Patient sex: M
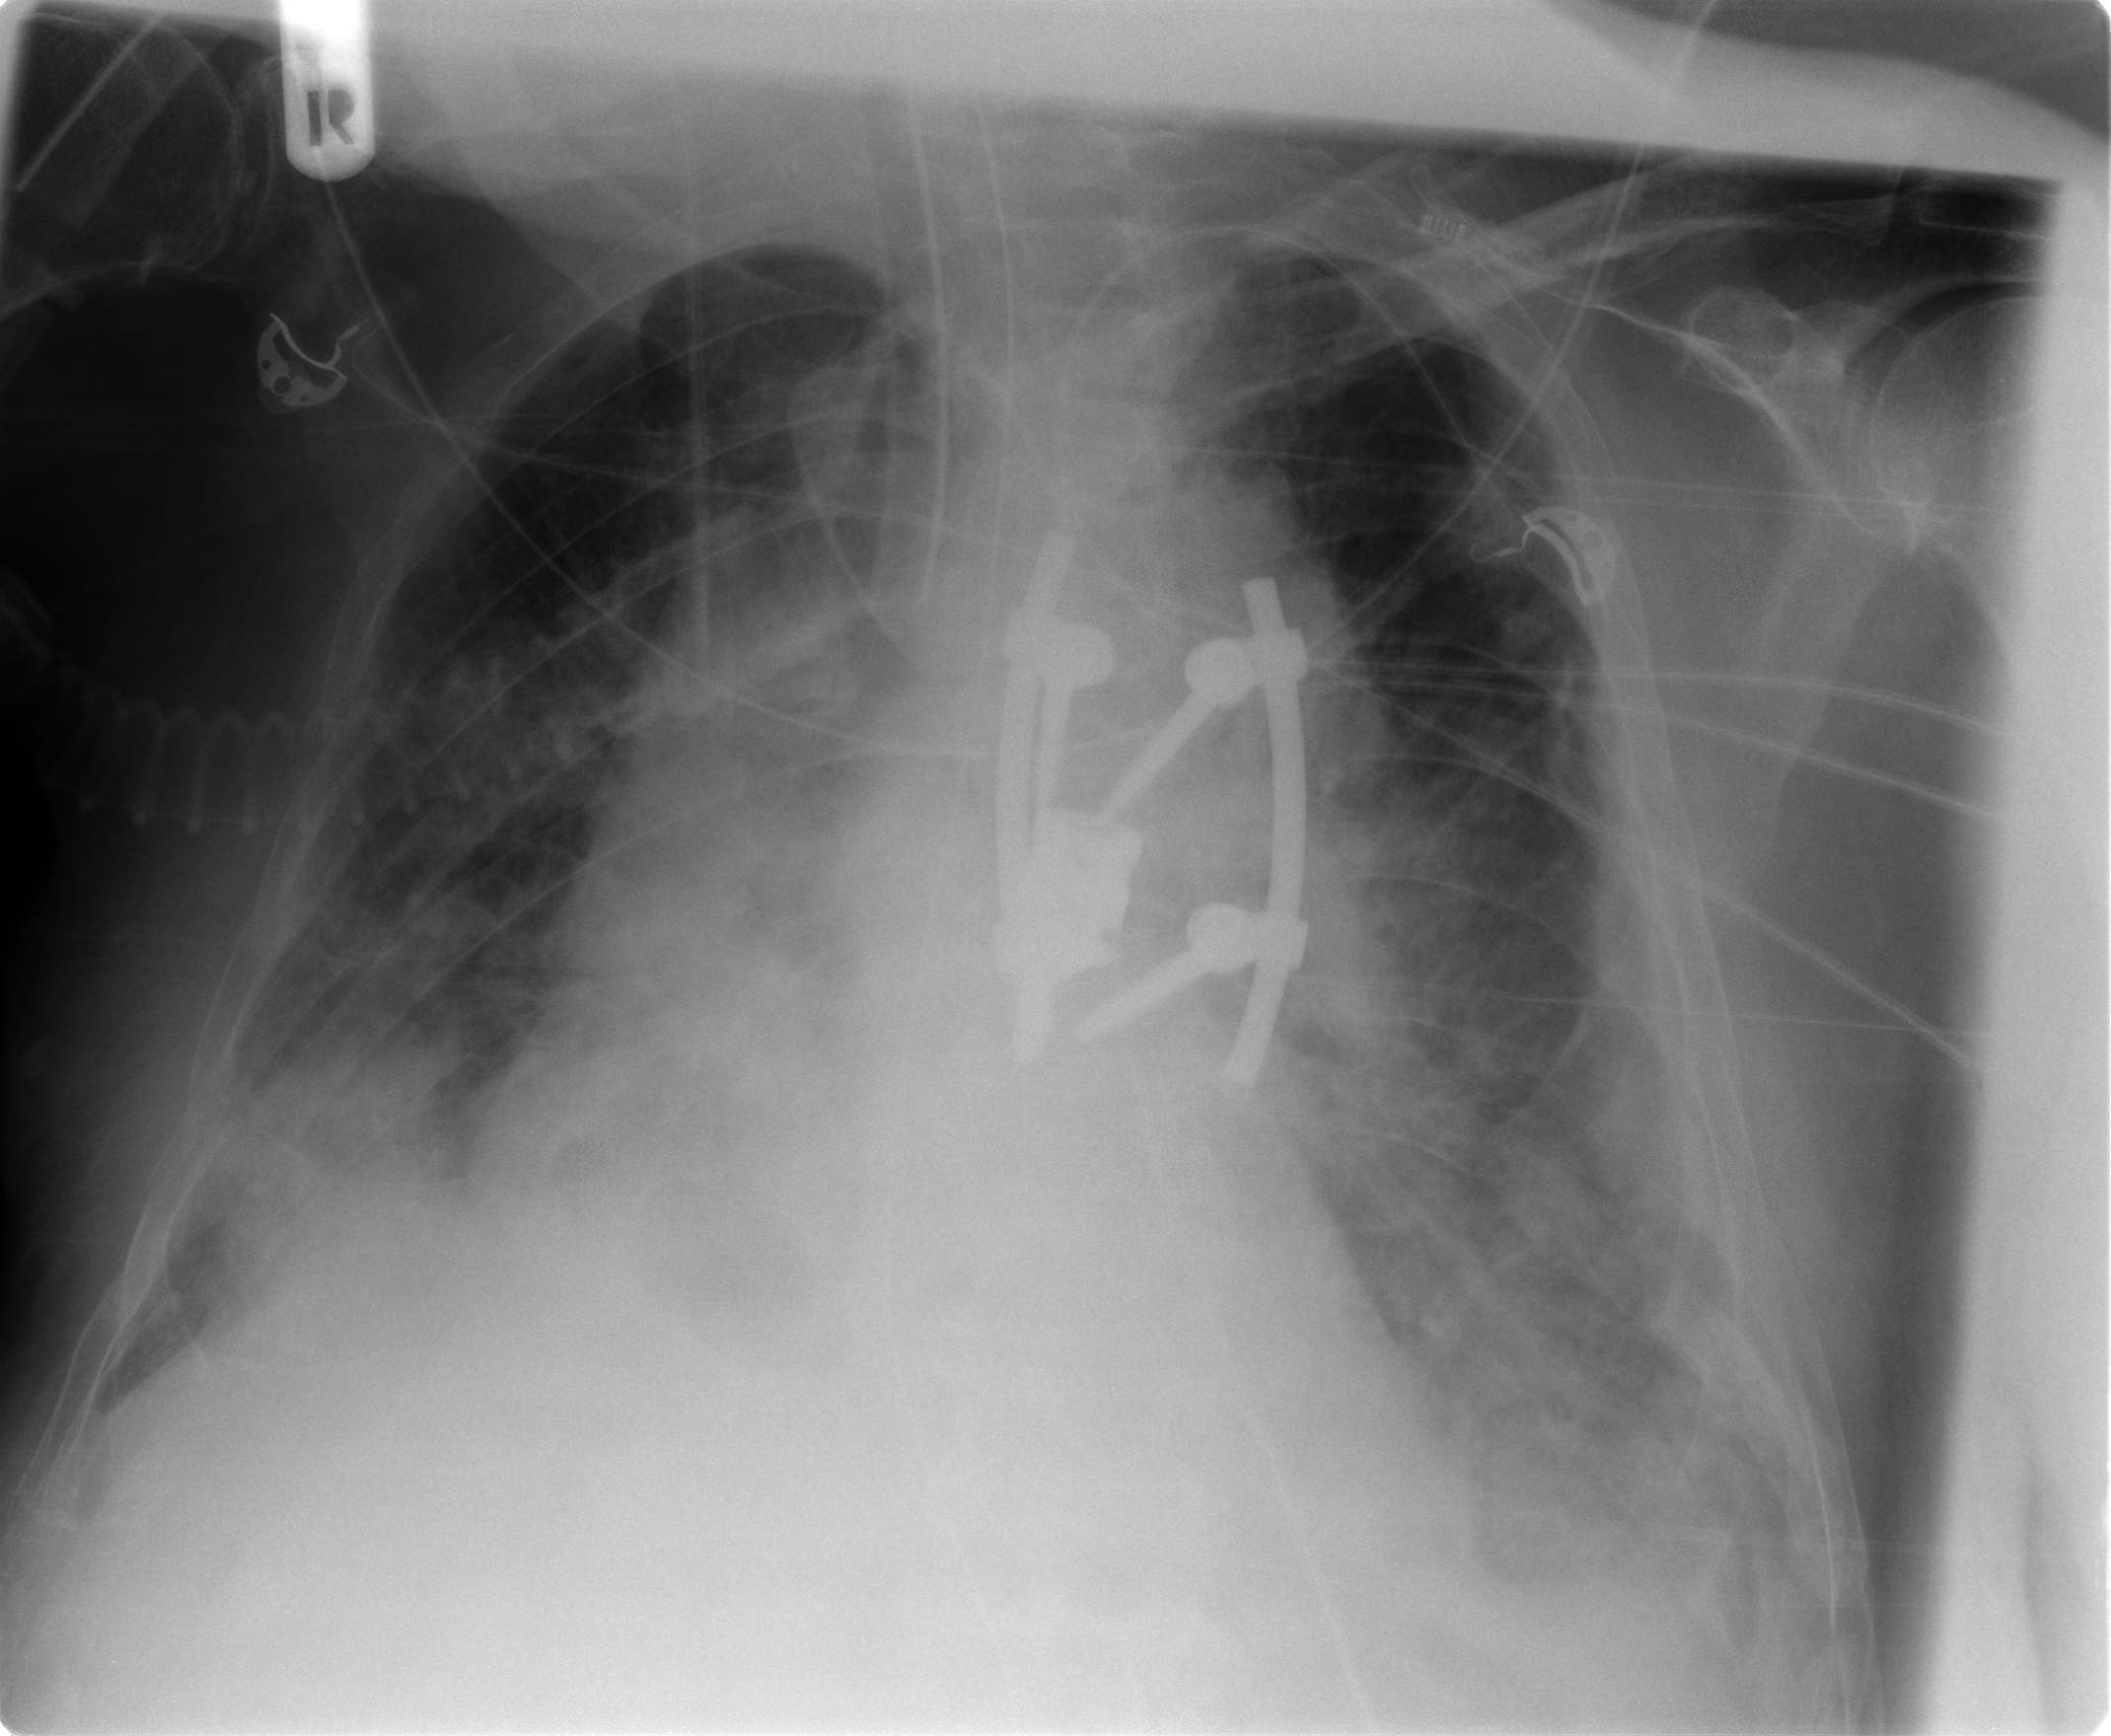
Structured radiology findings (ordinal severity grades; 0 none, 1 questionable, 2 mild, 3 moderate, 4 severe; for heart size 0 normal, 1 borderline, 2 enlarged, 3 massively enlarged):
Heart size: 2
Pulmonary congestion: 2
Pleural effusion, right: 1
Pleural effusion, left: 2
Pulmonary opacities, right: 2
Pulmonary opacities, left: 3
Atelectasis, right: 2
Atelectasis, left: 2